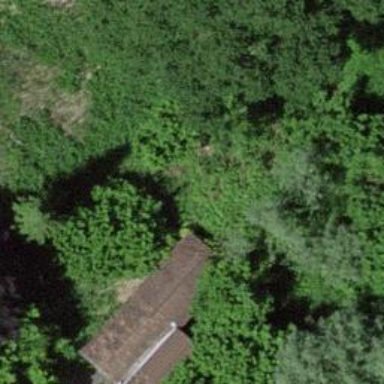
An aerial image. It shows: Garage.